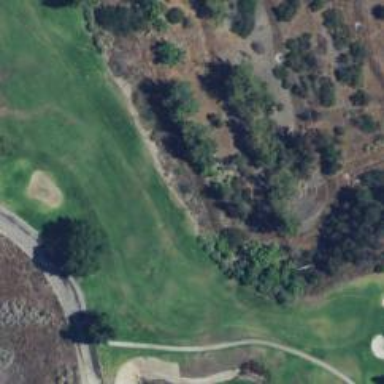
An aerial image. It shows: View of golf hole.